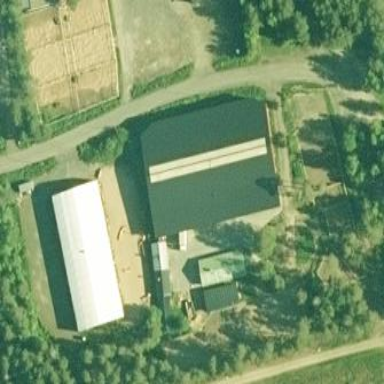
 located in sports hall on leisure land."